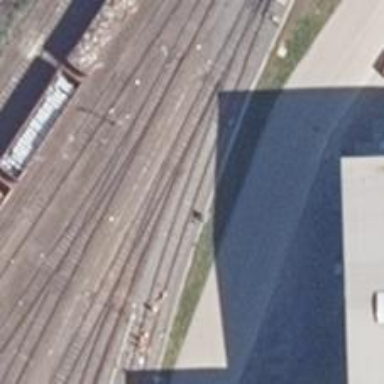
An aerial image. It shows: Railway switch.